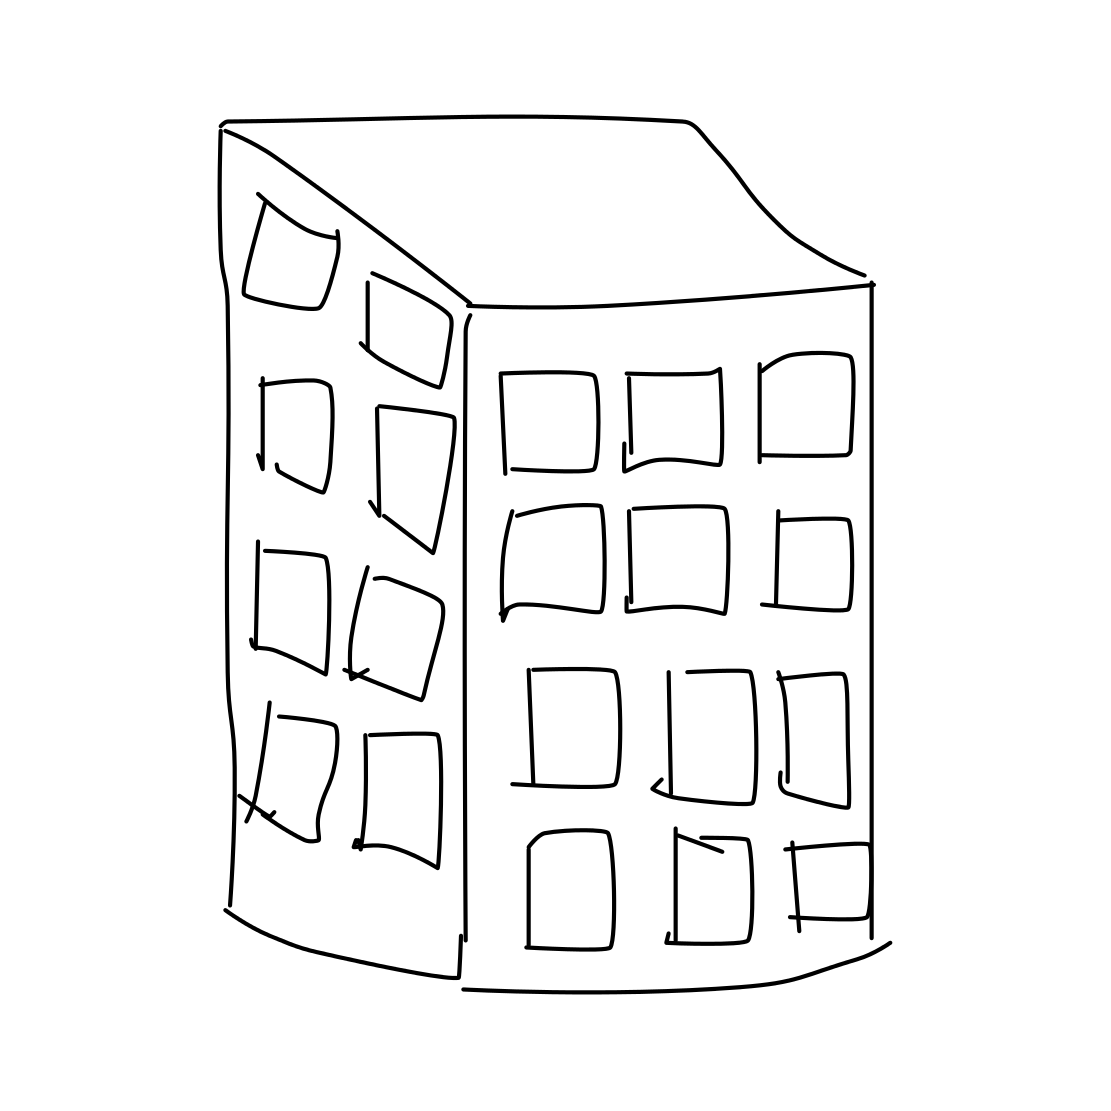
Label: skyscraper